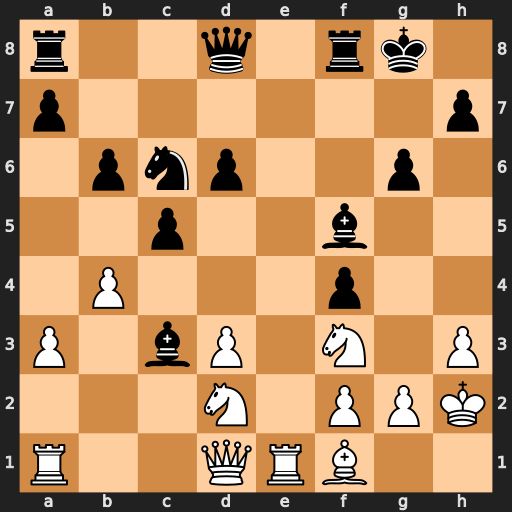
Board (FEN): r2q1rk1/p6p/1pnp2p1/2p2b2/1P3p2/P1bP1N1P/3N1PPK/R2QRB2
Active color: w
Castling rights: -
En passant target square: -
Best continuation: Qb3+ Kg7 Qxc3+